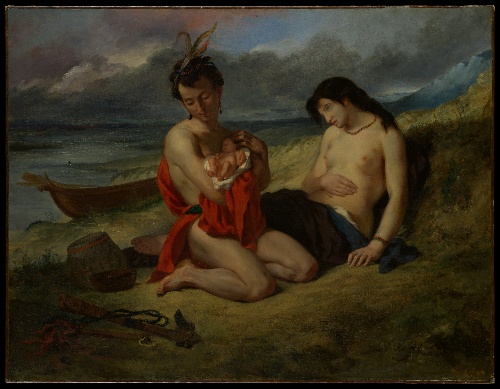
Title: The Natchez
Artist: Eugène Delacroix
Artist bio: French, Charenton-Saint-Maurice 1798–1863 Paris
Date: 1823–24 and 1835
Object type: Painting
Classification: Paintings
Medium: Oil on canvas
Dimensions: 35 1/2 x 46 in. (90.2 x 116.8 cm)
Department: European Paintings
Credit line: Purchase, Gifts of George N. and Helen M. Richard and Mr. and Mrs. Charles S. McVeigh and Bequest of Emma A. Sheafer, by exchange, 1989
Accession year: 1989
Repository: Metropolitan Museum of Art, New York, NY
Tags: Infants|Fathers|Mothers|Family